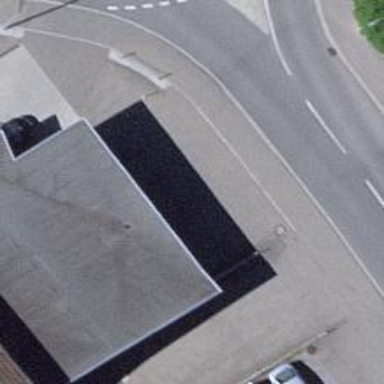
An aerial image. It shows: Fuel station.